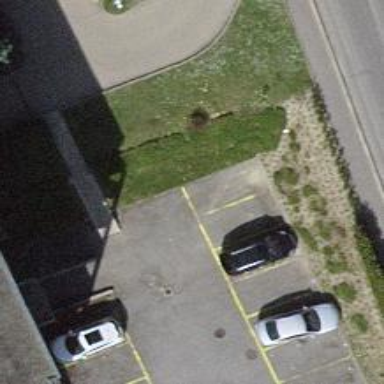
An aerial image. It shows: Parking aisle designated as service road.